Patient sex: F
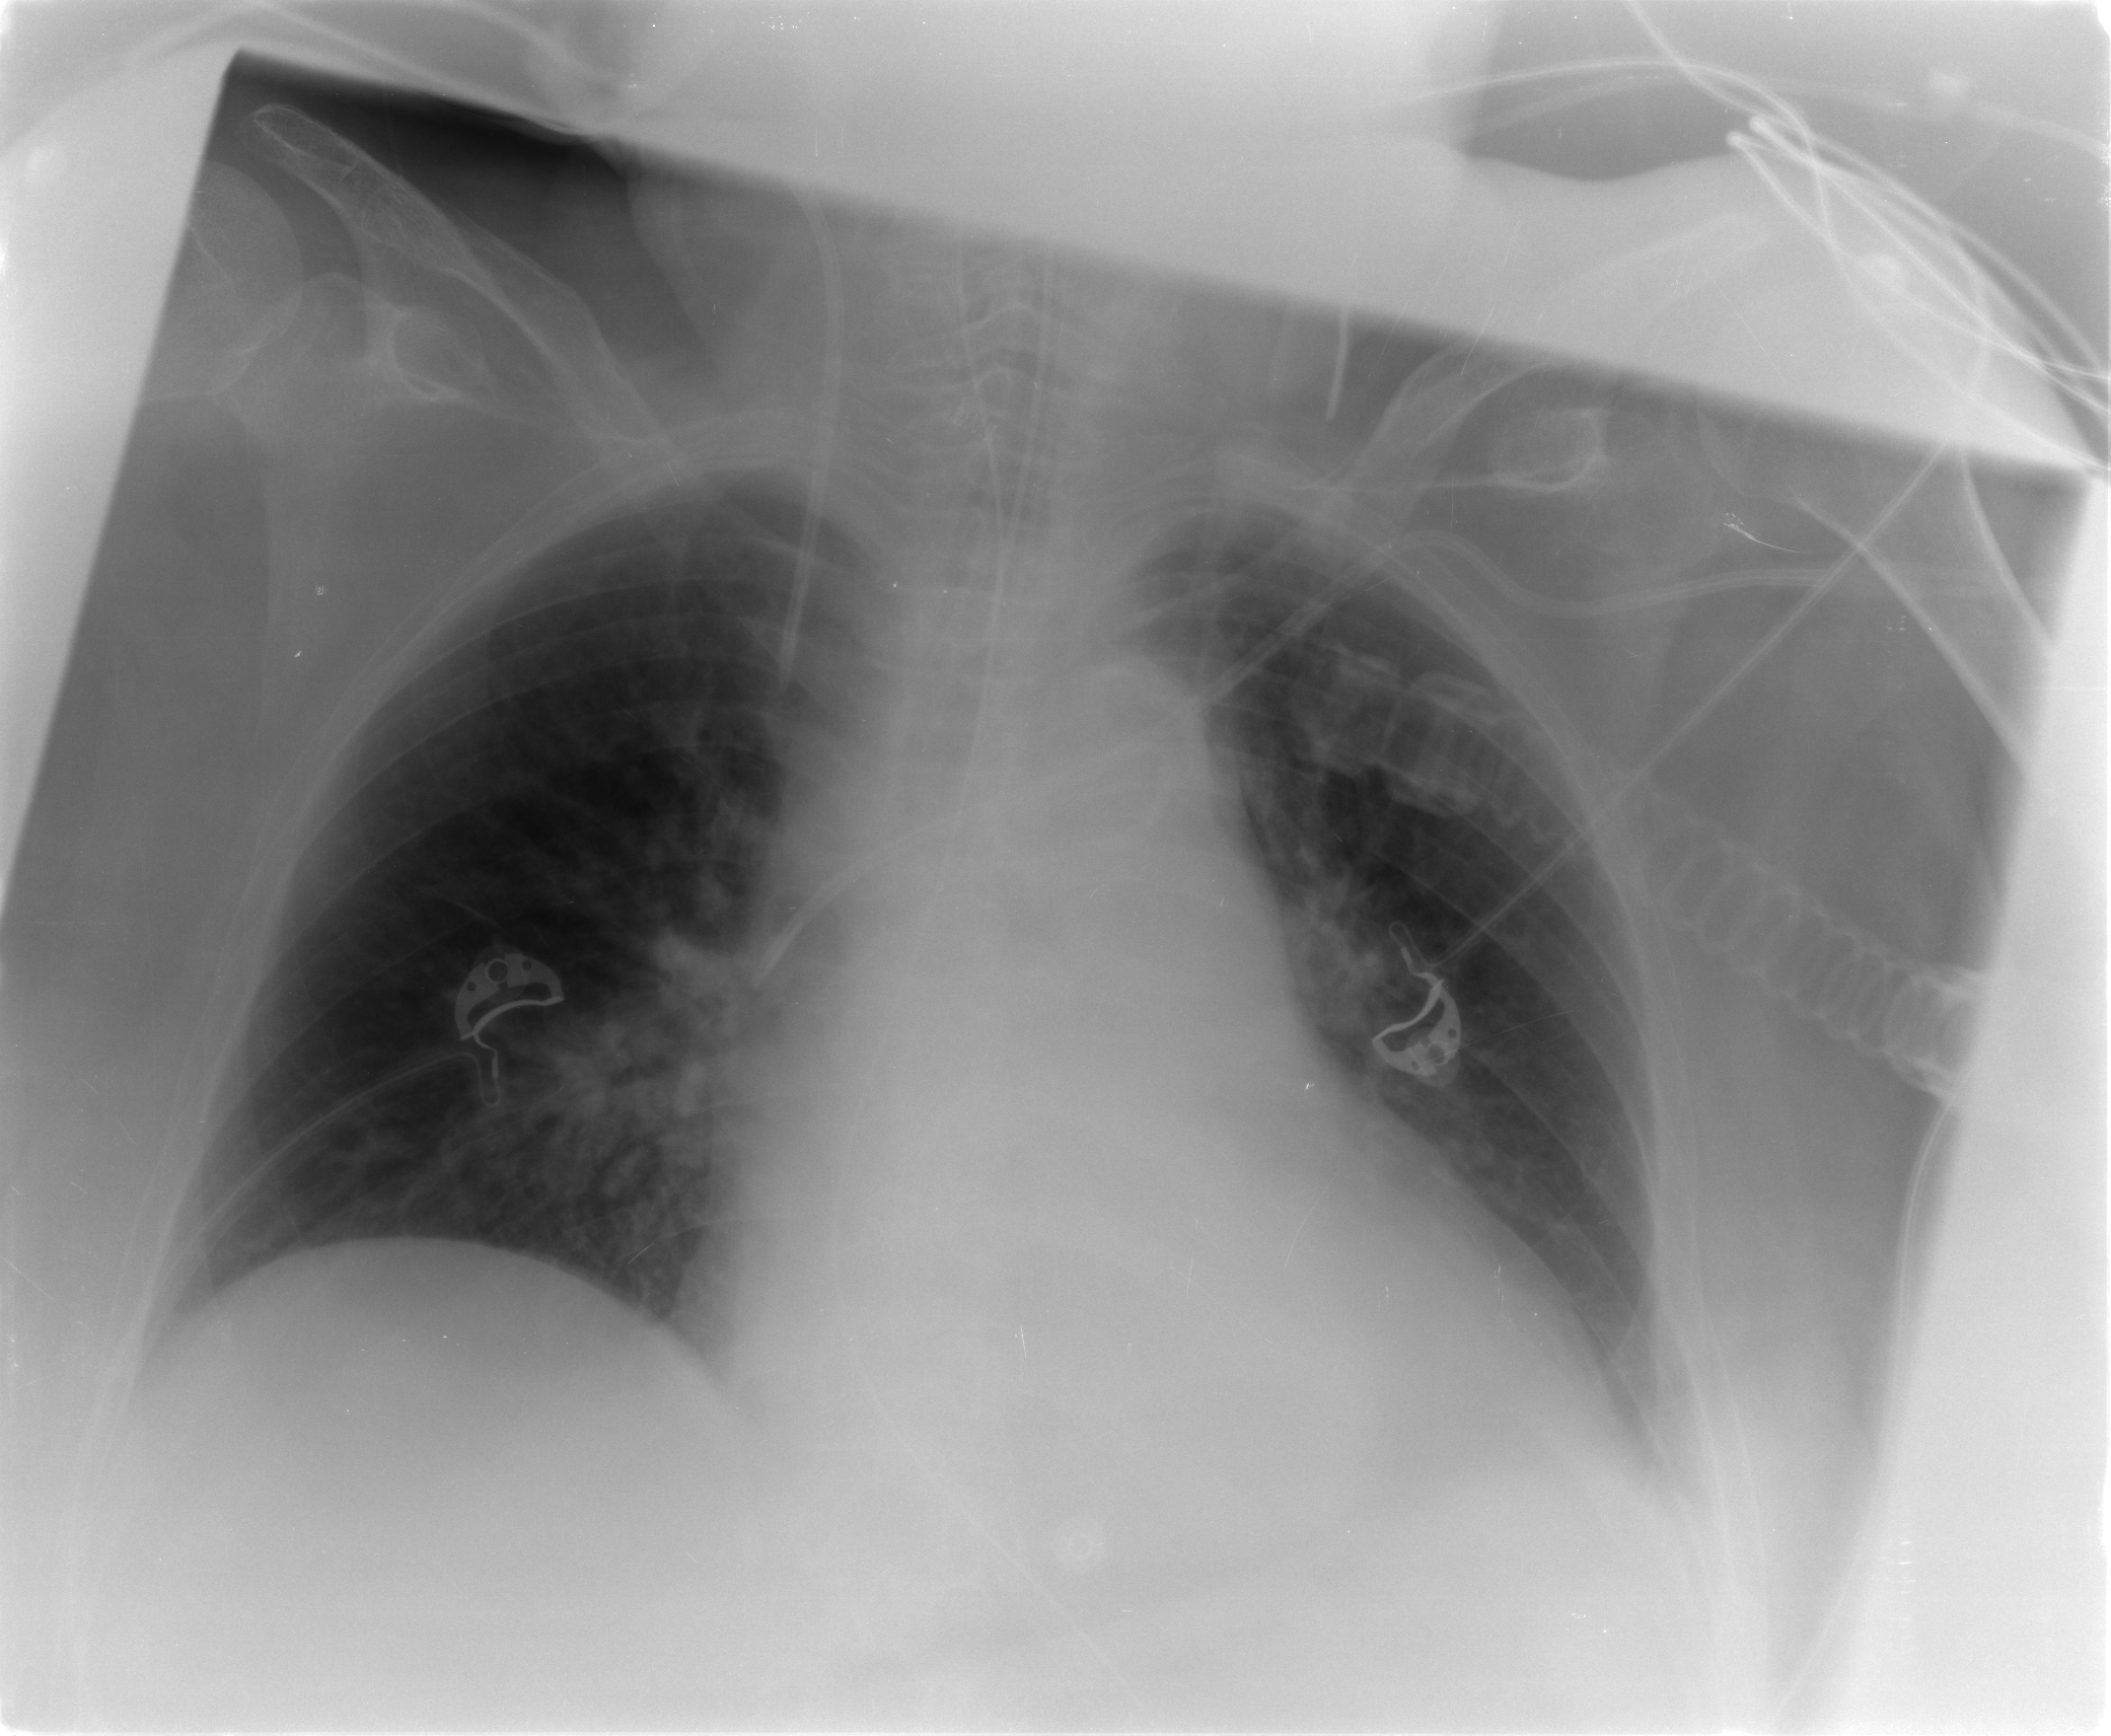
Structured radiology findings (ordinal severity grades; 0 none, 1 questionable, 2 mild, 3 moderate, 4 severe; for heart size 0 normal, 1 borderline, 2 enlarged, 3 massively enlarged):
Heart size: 2
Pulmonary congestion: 2
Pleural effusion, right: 0
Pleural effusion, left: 2
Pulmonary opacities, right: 1
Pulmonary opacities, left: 1
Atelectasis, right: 0
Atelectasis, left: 2